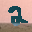
Label: 2